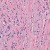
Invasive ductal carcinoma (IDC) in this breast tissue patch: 1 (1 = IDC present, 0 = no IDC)